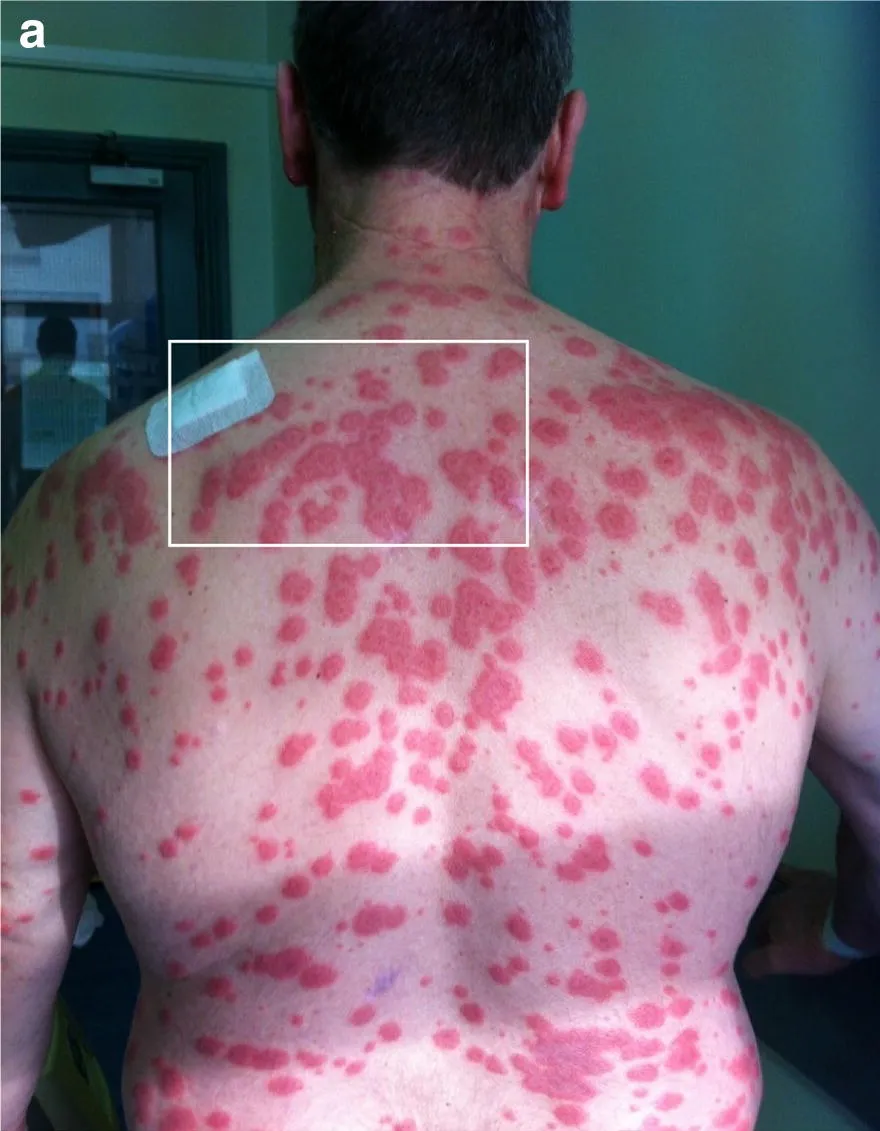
A; Abrupt onset of disseminated painful skin lesions.
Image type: medical_photograph (skin_photograph)